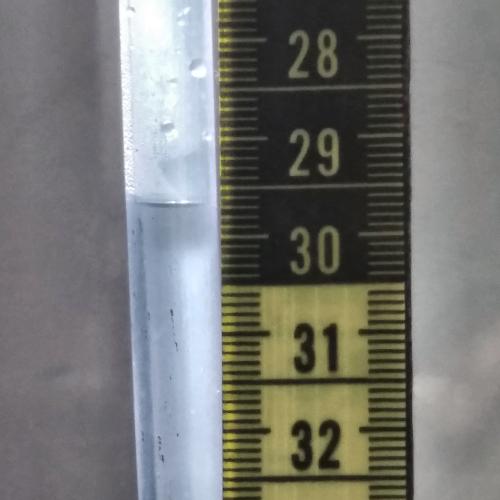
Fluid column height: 29.7 cm